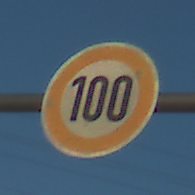
Verkehrszeichen: Geschwindigkeit100
Umgebung: Outdoor, RoadRail
Tageszeit: SunriseSunset
Wetter: Clear
Licht: Natural
Jahreszeit: NotSpecified
Kontrast: HighContrast